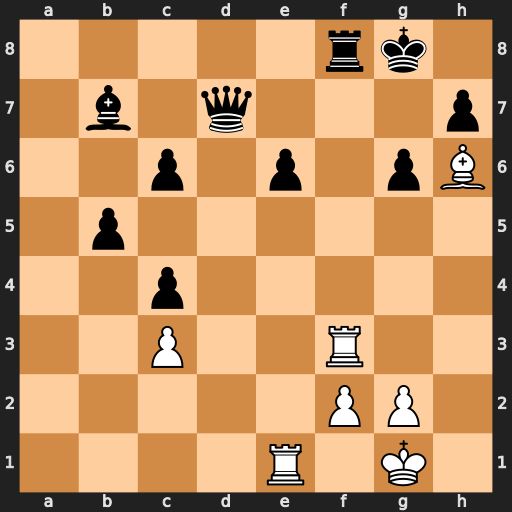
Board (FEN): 5rk1/1b1q3p/2p1p1pB/1p6/2p5/2P2R2/5PP1/4R1K1
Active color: w
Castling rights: -
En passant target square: -
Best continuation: Rxf8#